Question: I have a 'LinearLayout' with orientation, in which i have added multiple 'TextView' within this layout using xml code and i dont want to change its orientation. Here is the

How to show remaining text below the above text without changing Linearlayout orientation.
Thanks in advance.
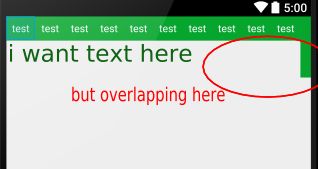
Answer: add arrts.xml in res
'''
<resources>
<declare-styleable name="FlowLayout">
<attr name="horizontalSpacing" format="dimension"/>
<attr name="verticalSpacing" format="dimension"/>
<attr name="orientation" format="enum">
<enum name="horizontal" value="0"/>
<enum name="vertical" value="1"/>
</attr>
<attr name="debugDraw" format="boolean" />
</declare-styleable>
<declare-styleable name="FlowLayout_LayoutParams">
<attr name="layout_newLine" format="boolean"/>
<attr name="layout_horizontalSpacing" format="dimension"/>
<attr name="layout_verticalSpacing" format="dimension"/>
</declare-styleable>
</resources>
'''
add this class
'''
import android.content.Context;
import android.content.res.TypedArray;
import android.graphics.Canvas;
import android.graphics.Paint;
import android.util.AttributeSet;
import android.view.View;
import android.view.ViewGroup;
public class FlowLayout extends ViewGroup {
public static final int HORIZONTAL = 0;
public static final int VERTICAL = 1;
private int horizontalSpacing = 0;
private int verticalSpacing = 0;
private int orientation = 0;
private boolean debugDraw = false;
public FlowLayout(Context context) {
super(context);
this.readStyleParameters(context, null);
}
public FlowLayout(Context context, AttributeSet attributeSet) {
super(context, attributeSet);
this.readStyleParameters(context, attributeSet);
}
public FlowLayout(Context context, AttributeSet attributeSet, int defStyle) {
super(context, attributeSet, defStyle);
this.readStyleParameters(context, attributeSet);
}
@Override
protected void onMeasure(int widthMeasureSpec, int heightMeasureSpec) {
int sizeWidth = MeasureSpec.getSize(widthMeasureSpec) - this.getPaddingRight() - this.getPaddingLeft();
int sizeHeight = MeasureSpec.getSize(heightMeasureSpec) - this.getPaddingTop() - this.getPaddingBottom();
int modeWidth = MeasureSpec.getMode(widthMeasureSpec);
int modeHeight = MeasureSpec.getMode(heightMeasureSpec);
int size;
int mode;
if (orientation == HORIZONTAL) {
size = sizeWidth;
mode = modeWidth;
} else {
size = sizeHeight;
mode = modeHeight;
}
int lineThicknessWithSpacing = 0;
int lineThickness = 0;
int lineLengthWithSpacing = 0;
int lineLength;
int prevLinePosition = 0;
int controlMaxLength = 0;
int controlMaxThickness = 0;
final int count = getChildCount();
for (int i = 0; i < count; i++) {
final View child = getChildAt(i);
if (child.getVisibility() == GONE) {
continue;
}
LayoutParams lp = (LayoutParams) child.getLayoutParams();
child.measure(
getChildMeasureSpec(widthMeasureSpec, this.getPaddingLeft() + this.getPaddingRight(), lp.width),
getChildMeasureSpec(heightMeasureSpec, this.getPaddingTop() + this.getPaddingBottom(), lp.height)
);
int hSpacing = this.getHorizontalSpacing(lp);
int vSpacing = this.getVerticalSpacing(lp);
int childWidth = child.getMeasuredWidth();
int childHeight = child.getMeasuredHeight();
int childLength;
int childThickness;
int spacingLength;
int spacingThickness;
if (orientation == HORIZONTAL) {
childLength = childWidth;
childThickness = childHeight;
spacingLength = hSpacing;
spacingThickness = vSpacing;
} else {
childLength = childHeight;
childThickness = childWidth;
spacingLength = vSpacing;
spacingThickness = hSpacing;
}
lineLength = lineLengthWithSpacing + childLength;
lineLengthWithSpacing = lineLength + spacingLength;
boolean newLine = lp.newLine || (mode != MeasureSpec.UNSPECIFIED && lineLength > size);
if (newLine) {
prevLinePosition = prevLinePosition + lineThicknessWithSpacing;
lineThickness = childThickness;
lineLength = childLength;
lineThicknessWithSpacing = childThickness + spacingThickness;
lineLengthWithSpacing = lineLength + spacingLength;
}
lineThicknessWithSpacing = Math.max(lineThicknessWithSpacing, childThickness + spacingThickness);
lineThickness = Math.max(lineThickness, childThickness);
int posX;
int posY;
if (orientation == HORIZONTAL) {
posX = getPaddingLeft() + lineLength - childLength;
posY = getPaddingTop() + prevLinePosition;
} else {
posX = getPaddingLeft() + prevLinePosition;
posY = getPaddingTop() + lineLength - childHeight;
}
lp.setPosition(posX, posY);
controlMaxLength = Math.max(controlMaxLength, lineLength);
controlMaxThickness = prevLinePosition + lineThickness;
}
/* need to take paddings into account */
if (orientation == HORIZONTAL) {
controlMaxLength += getPaddingLeft() + getPaddingRight();
controlMaxThickness += getPaddingBottom() + getPaddingTop();
} else {
controlMaxLength += getPaddingBottom() + getPaddingTop();
controlMaxThickness += getPaddingLeft() + getPaddingRight();
}
if (orientation == HORIZONTAL) {
this.setMeasuredDimension(resolveSize(controlMaxLength, widthMeasureSpec), resolveSize(controlMaxThickness, heightMeasureSpec));
} else {
this.setMeasuredDimension(resolveSize(controlMaxThickness, widthMeasureSpec), resolveSize(controlMaxLength, heightMeasureSpec));
}
}
private int getVerticalSpacing(LayoutParams lp) {
int vSpacing;
if (lp.verticalSpacingSpecified()) {
vSpacing = lp.verticalSpacing;
} else {
vSpacing = this.verticalSpacing;
}
return vSpacing;
}
private int getHorizontalSpacing(LayoutParams lp) {
int hSpacing;
if (lp.horizontalSpacingSpecified()) {
hSpacing = lp.horizontalSpacing;
} else {
hSpacing = this.horizontalSpacing;
}
return hSpacing;
}
@Override
protected void onLayout(boolean changed, int l, int t, int r, int b) {
final int count = getChildCount();
for (int i = 0; i < count; i++) {
View child = getChildAt(i);
LayoutParams lp = (LayoutParams) child.getLayoutParams();
child.layout(lp.x+5, lp.y+5, lp.x + child.getMeasuredWidth(), lp.y + child.getMeasuredHeight());
}
}
@Override
protected boolean drawChild(Canvas canvas, View child, long drawingTime) {
boolean more = super.drawChild(canvas, child, drawingTime);
this.drawDebugInfo(canvas, child);
return more;
}
@Override
protected boolean checkLayoutParams(ViewGroup.LayoutParams p) {
return p instanceof LayoutParams;
}
@Override
protected LayoutParams generateDefaultLayoutParams() {
return new LayoutParams(LayoutParams.WRAP_CONTENT, LayoutParams.WRAP_CONTENT);
}
@Override
public LayoutParams generateLayoutParams(AttributeSet attributeSet) {
return new LayoutParams(getContext(), attributeSet);
}
@Override
protected LayoutParams generateLayoutParams(ViewGroup.LayoutParams p) {
return new LayoutParams(p);
}
private void readStyleParameters(Context context, AttributeSet attributeSet) {
TypedArray a = context.obtainStyledAttributes(attributeSet, R.styleable.FlowLayout);
try {
horizontalSpacing = a.getDimensionPixelSize(R.styleable.FlowLayout_horizontalSpacing, 0);
verticalSpacing = a.getDimensionPixelSize(R.styleable.FlowLayout_verticalSpacing, 0);
orientation = a.getInteger(R.styleable.FlowLayout_orientation, HORIZONTAL);
debugDraw = a.getBoolean(R.styleable.FlowLayout_debugDraw, false);
} finally {
a.recycle();
}
}
private void drawDebugInfo(Canvas canvas, View child) {
if (!debugDraw) {
return;
}
Paint childPaint = this.createPaint(0xffffff00);
Paint layoutPaint = this.createPaint(0xff00ff00);
Paint newLinePaint = this.createPaint(0xffff0000);
LayoutParams lp = (LayoutParams) child.getLayoutParams();
if (lp.horizontalSpacing > 0) {
float x = child.getRight();
float y = child.getTop() + child.getHeight() / 2.0f;
canvas.drawLine(x, y, x + lp.horizontalSpacing, y, childPaint);
canvas.drawLine(x + lp.horizontalSpacing - 4.0f, y - 4.0f, x + lp.horizontalSpacing, y, childPaint);
canvas.drawLine(x + lp.horizontalSpacing - 4.0f, y + 4.0f, x + lp.horizontalSpacing, y, childPaint);
} else if (this.horizontalSpacing > 0) {
float x = child.getRight();
float y = child.getTop() + child.getHeight() / 2.0f;
canvas.drawLine(x, y, x + this.horizontalSpacing, y, layoutPaint);
canvas.drawLine(x + this.horizontalSpacing - 4.0f, y - 4.0f, x + this.horizontalSpacing, y, layoutPaint);
canvas.drawLine(x + this.horizontalSpacing - 4.0f, y + 4.0f, x + this.horizontalSpacing, y, layoutPaint);
}
if (lp.verticalSpacing > 0) {
float x = child.getLeft() + child.getWidth() / 2.0f;
float y = child.getBottom();
canvas.drawLine(x, y, x, y + lp.verticalSpacing, childPaint);
canvas.drawLine(x - 4.0f, y + lp.verticalSpacing - 4.0f, x, y + lp.verticalSpacing, childPaint);
canvas.drawLine(x + 4.0f, y + lp.verticalSpacing - 4.0f, x, y + lp.verticalSpacing, childPaint);
} else if (this.verticalSpacing > 0) {
float x = child.getLeft() + child.getWidth() / 2.0f;
float y = child.getBottom();
canvas.drawLine(x, y, x, y + this.verticalSpacing, layoutPaint);
canvas.drawLine(x - 4.0f, y + this.verticalSpacing - 4.0f, x, y + this.verticalSpacing, layoutPaint);
canvas.drawLine(x + 4.0f, y + this.verticalSpacing - 4.0f, x, y + this.verticalSpacing, layoutPaint);
}
if (lp.newLine) {
if (orientation == HORIZONTAL) {
float x = child.getLeft();
float y = child.getTop() + child.getHeight() / 2.0f;
canvas.drawLine(x, y - 6.0f, x, y + 6.0f, newLinePaint);
} else {
float x = child.getLeft() + child.getWidth() / 2.0f;
float y = child.getTop();
canvas.drawLine(x - 6.0f, y, x + 6.0f, y, newLinePaint);
}
}
}
private Paint createPaint(int color) {
Paint paint = new Paint();
paint.setAntiAlias(true);
paint.setColor(color);
paint.setStrokeWidth(2.0f);
return paint;
}
public static class LayoutParams extends ViewGroup.LayoutParams {
private static int NO_SPACING = -1;
private int x;
private int y;
private int horizontalSpacing = NO_SPACING;
private int verticalSpacing = NO_SPACING;
private boolean newLine = false;
public LayoutParams(Context context, AttributeSet attributeSet) {
super(context, attributeSet);
this.readStyleParameters(context, attributeSet);
}
public LayoutParams(int width, int height) {
super(width, height);
}
public LayoutParams(ViewGroup.LayoutParams layoutParams) {
super(layoutParams);
}
public boolean horizontalSpacingSpecified() {
return horizontalSpacing != NO_SPACING;
}
public boolean verticalSpacingSpecified() {
return verticalSpacing != NO_SPACING;
}
public void setPosition(int x, int y) {
this.x = x;
this.y = y;
}
private void readStyleParameters(Context context, AttributeSet attributeSet) {
TypedArray a = context.obtainStyledAttributes(attributeSet, R.styleable.FlowLayout_LayoutParams);
try {
horizontalSpacing = a.getDimensionPixelSize(R.styleable.FlowLayout_LayoutParams_layout_horizontalSpacing, NO_SPACING);
verticalSpacing = a.getDimensionPixelSize(R.styleable.FlowLayout_LayoutParams_layout_verticalSpacing, NO_SPACING);
newLine = a.getBoolean(R.styleable.FlowLayout_LayoutParams_layout_newLine, false);
} finally {
a.recycle();
}
}
}
}
'''
after u add all replace the LinearLayout with packagename.FlowLayout